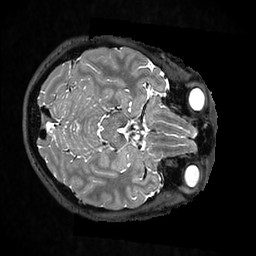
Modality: T2w
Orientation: axial
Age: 27
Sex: male
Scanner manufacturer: ge
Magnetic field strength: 3 T
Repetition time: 3.202 s
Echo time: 0.06629 s